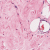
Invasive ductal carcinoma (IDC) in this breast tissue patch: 0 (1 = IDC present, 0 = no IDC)